Question: I have been reviewing some material on the representation of an AI plan given the STRIPS format, and found that different people seem to formulate the same problem in different ways.
For instance, Wikipedia has an example regarding the Monkey in the lab problem. The problem states that:
Here is the Wikipedia plan (please note that it is not matched exactly to this problem description, but it is the same problem. It doesn't seem to implement Ungrasp, which is not important for this discussion):

Now nowhere in this plan can I see that the bananas are located at Level(high), so the only way this could actually be divulged from the plan would be to read through the entire set of Actions and deduce from there that the Monkey must be at Level(high) to interact with the bananas, hence they must be at Level(high).
Would it be a good idea to put this information in the Initial State, and have something like:
It looks quite verbose like that, but at the same time, it allows the reader to understand the scenario just through reading the Initial State. I've also been told that we should not be using constants anywhere in STRIPS, so I thought declaring the A, B, and C as Positions was a good idea.
Is it that some people do it differently (which I feel would kind of ruin the idea of having a standardized language to represent things), or is it that one of the ways I have presented isn't in the correct format? I am new to STRIPS, so it is entirely possible (and likely) that I am missing some key points.
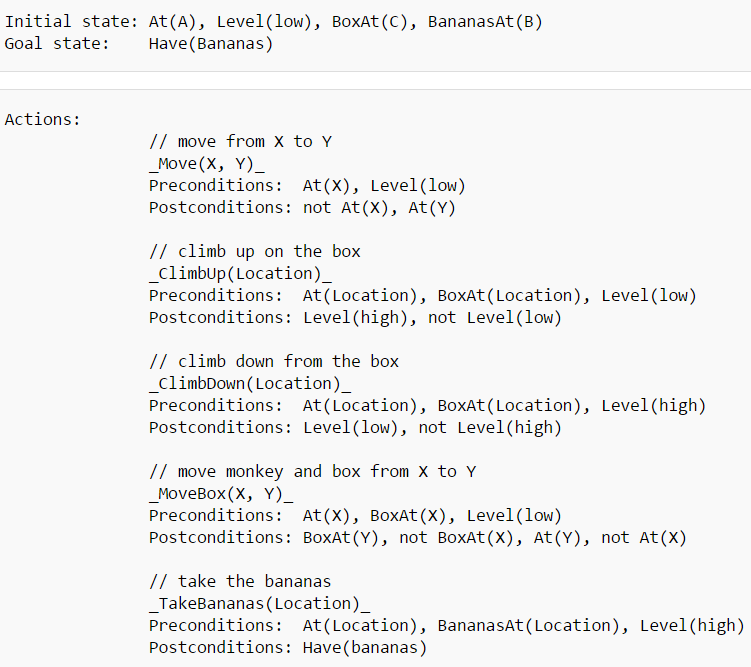
Answer: This is not the greatest wikipedia ever. The description of STRIPS is accurate, but a little outdated.
Generally you don't need to worry about defining all the variables in the initial state because the variables are defined by the domain (the P in the quadruple in the linked article). For an intuition as to why, you have an operator for 'MONKEY' in your initial state, but you're still introducing a free variable 'm' that is not defined anywhere else. You end up with a chicken and egg problem if you try to do it that way, so instead the facts in the system are just propositional variables which are effectively sentinel values that mean something to the users of the system, not the system itself.
You are correct that you need to define the level for each item as part of the initial state, but the initial state of the example actually correct considering the constraints that the bananas are high, the box is low and the monkey is the only thing that changes level. I would probably change the example to have the 'At' proposition take into account the object in question instead of using different proposition names for each object but that's just a style choice; the semantics are the same.
Operators in STRIPS are generally represented by 3 distinct components:
- - - -
The post conditions listed in your example are the union of the add effects and delete effects. The advantage of separating them will come later when you get into delete relaxation abstractions.
---
In your proposed initial state you have propositions that contain multiple properties for the same object (e.g. 'At(bx, C, low)'). This is typically avoided in favor of having a proposition for each property of each object in the state. Doing it this way makes you end up with a larger state, but makes for a much simpler implementation since you don't have to decompose a state variable in order to identify the value of a specific property of an object in the preconditions list.